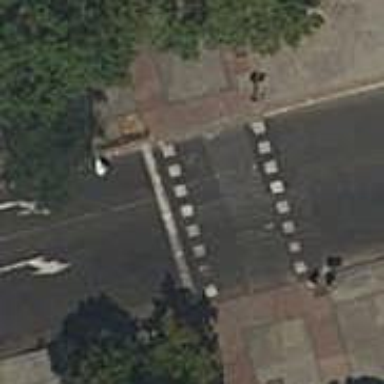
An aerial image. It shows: Road with traffic signals.